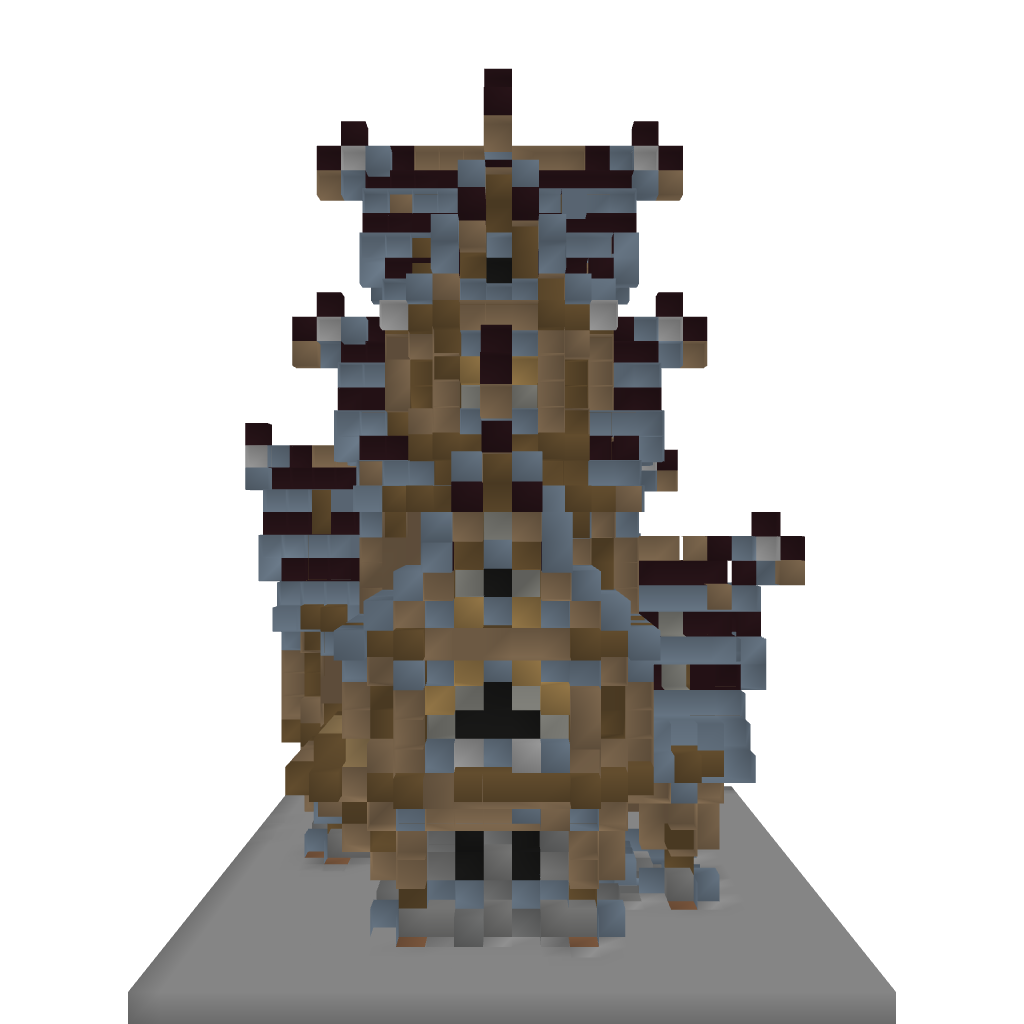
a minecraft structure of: middle class Nordic house